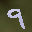
Label: 9